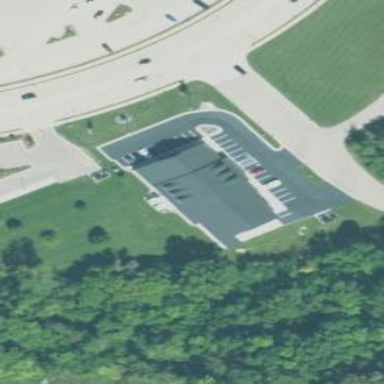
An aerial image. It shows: Parking area with surface.